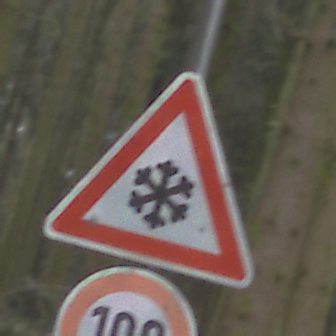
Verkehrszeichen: SchneeOderEisglaette
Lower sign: Geschwindigkeit100
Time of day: Midday
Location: Outdoor (Nature)
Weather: Overcast
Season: NotSpecified
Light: Natural